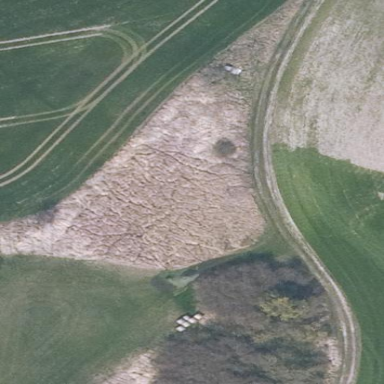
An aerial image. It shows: Landscape covered with heath.